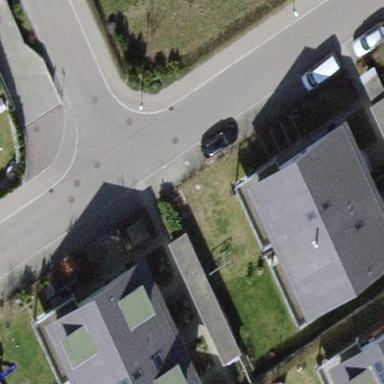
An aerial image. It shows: Semi-detached house with gabled roof.